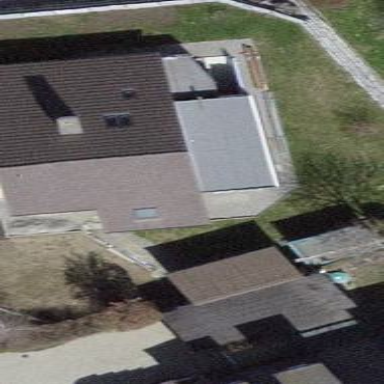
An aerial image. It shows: Gabled residential building with grey roof. The roof orientation is across the building.